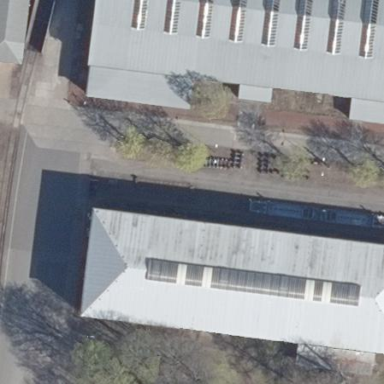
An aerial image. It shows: Building with hipped roof made of tar paper.